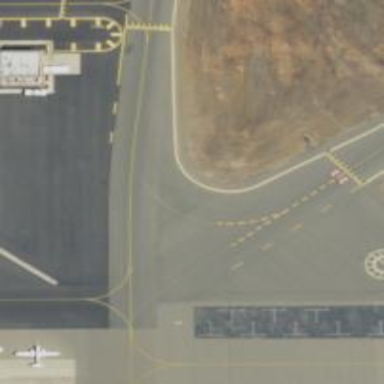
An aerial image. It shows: Image of taxiway at airport.